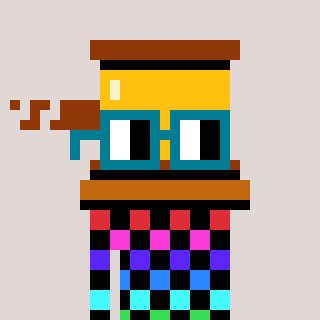
a pixel art character with square dark green glasses, a gavel-shaped head and a gold-colored body on a warm background